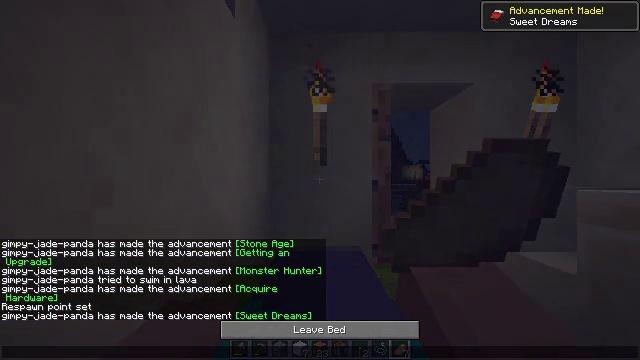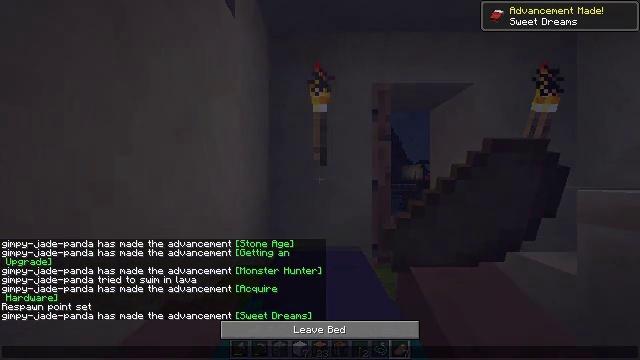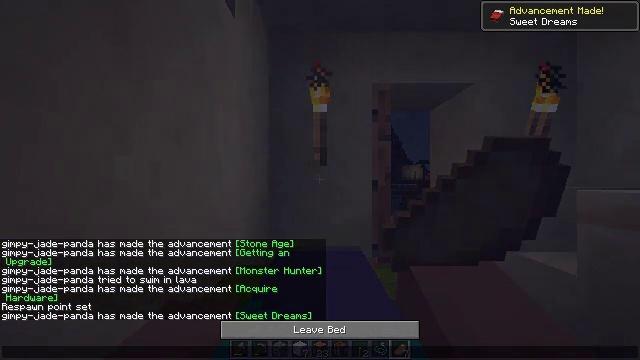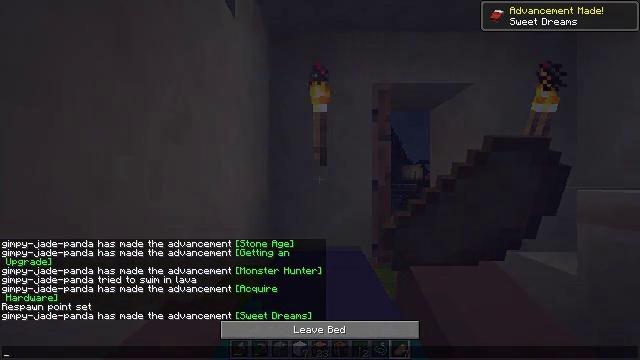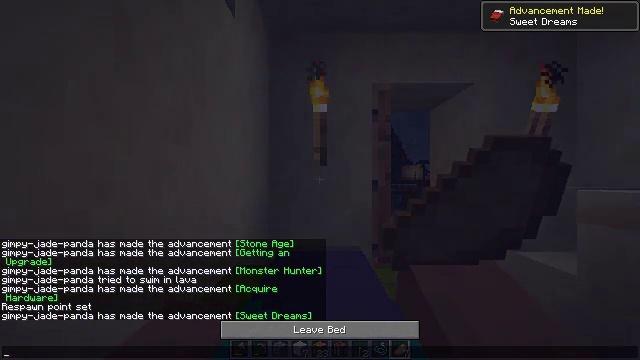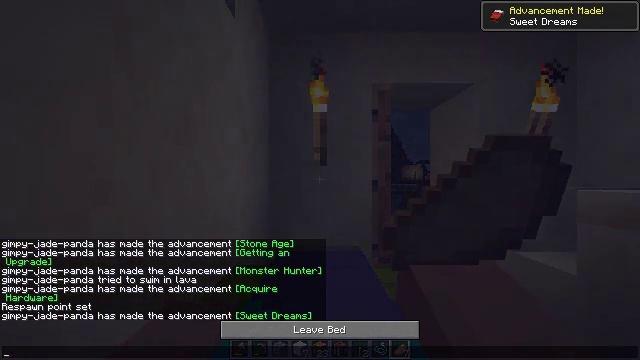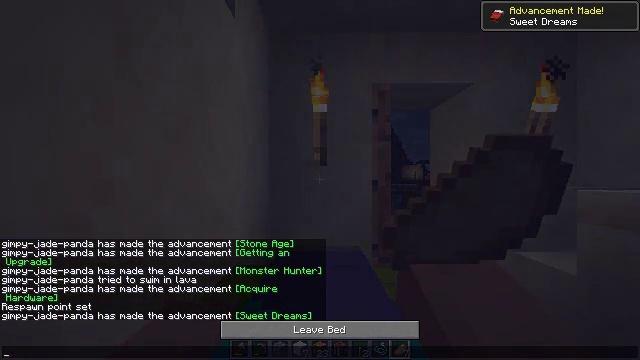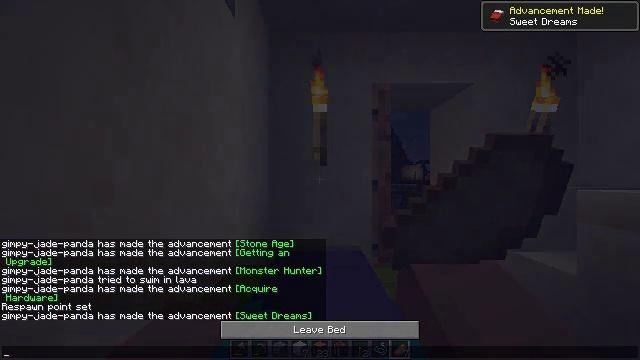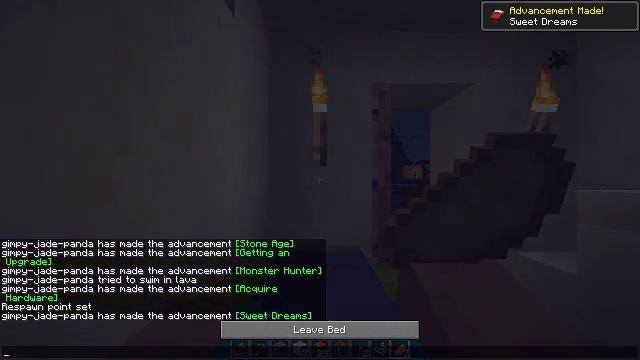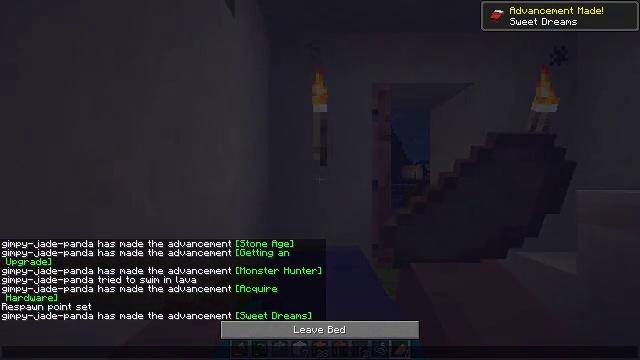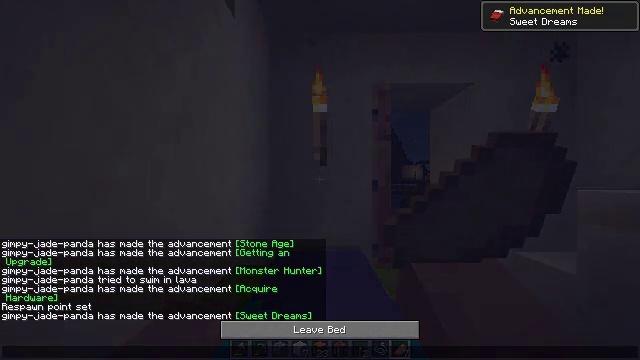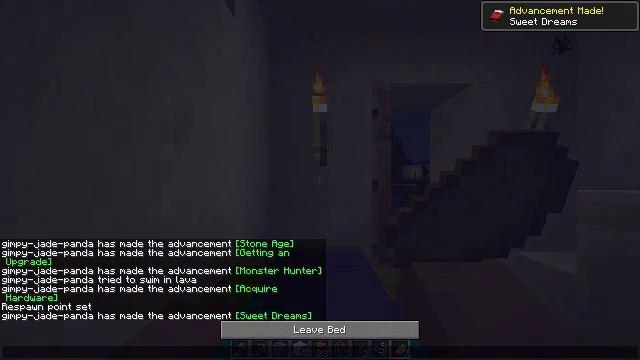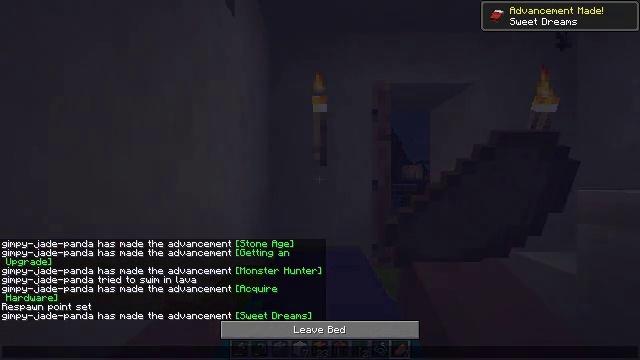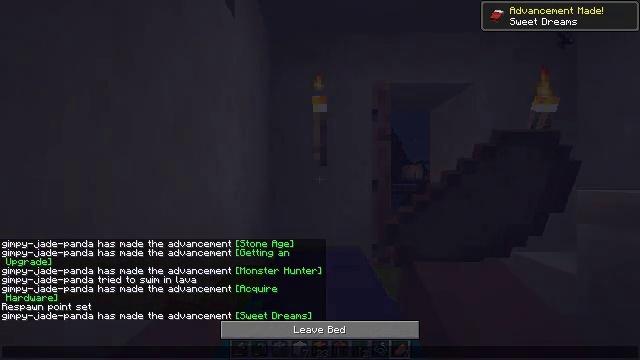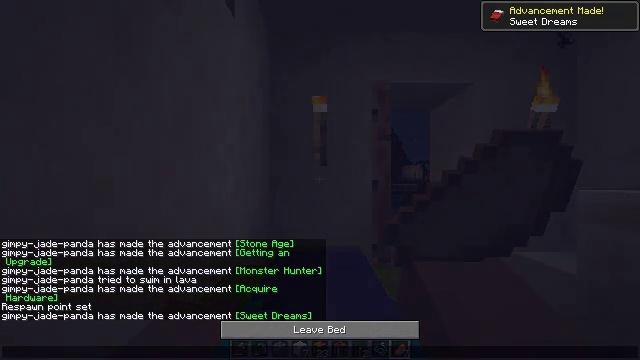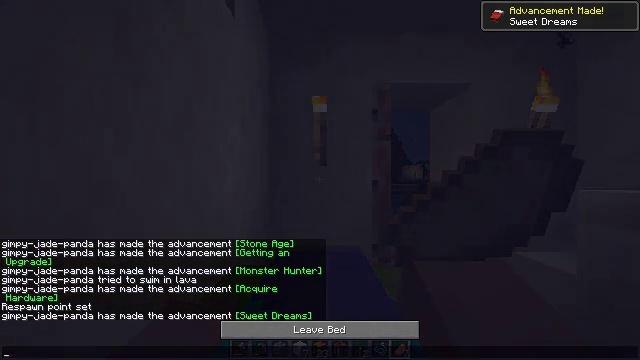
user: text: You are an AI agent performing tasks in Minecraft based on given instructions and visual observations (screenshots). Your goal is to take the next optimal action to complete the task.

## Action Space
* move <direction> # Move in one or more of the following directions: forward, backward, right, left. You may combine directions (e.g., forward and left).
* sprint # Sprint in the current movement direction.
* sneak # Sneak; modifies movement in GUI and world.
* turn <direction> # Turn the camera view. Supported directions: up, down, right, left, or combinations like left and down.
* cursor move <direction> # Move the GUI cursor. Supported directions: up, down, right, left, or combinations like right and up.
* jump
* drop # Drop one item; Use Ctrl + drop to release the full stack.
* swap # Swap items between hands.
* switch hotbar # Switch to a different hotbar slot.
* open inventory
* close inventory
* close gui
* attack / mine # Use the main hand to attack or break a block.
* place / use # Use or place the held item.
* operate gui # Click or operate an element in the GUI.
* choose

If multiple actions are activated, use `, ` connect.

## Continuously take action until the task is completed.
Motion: motion action
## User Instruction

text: Harvest terracotta for building.
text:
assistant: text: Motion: no_op
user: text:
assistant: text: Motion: no_op
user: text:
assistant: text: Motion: no_op
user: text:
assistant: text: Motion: no_op
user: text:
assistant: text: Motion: no_op
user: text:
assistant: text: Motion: no_op
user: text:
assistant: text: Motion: no_op
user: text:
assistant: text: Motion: no_op
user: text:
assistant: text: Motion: no_op
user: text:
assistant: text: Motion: no_op
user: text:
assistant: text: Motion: no_op
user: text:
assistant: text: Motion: no_op
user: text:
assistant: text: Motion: no_op
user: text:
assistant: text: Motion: no_op
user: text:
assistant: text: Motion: no_op
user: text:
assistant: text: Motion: no_op
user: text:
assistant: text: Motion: no_op
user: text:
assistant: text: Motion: no_op
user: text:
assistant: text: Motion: no_op
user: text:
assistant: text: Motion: no_op
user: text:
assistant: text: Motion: close gui
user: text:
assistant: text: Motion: no_op
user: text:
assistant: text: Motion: turn right and down
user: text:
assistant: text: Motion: turn right and down
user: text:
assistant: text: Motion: turn right
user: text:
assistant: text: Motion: turn right and down
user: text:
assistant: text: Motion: turn right and down
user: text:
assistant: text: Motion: turn right and down
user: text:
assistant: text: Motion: turn right and down
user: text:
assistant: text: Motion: turn right and down